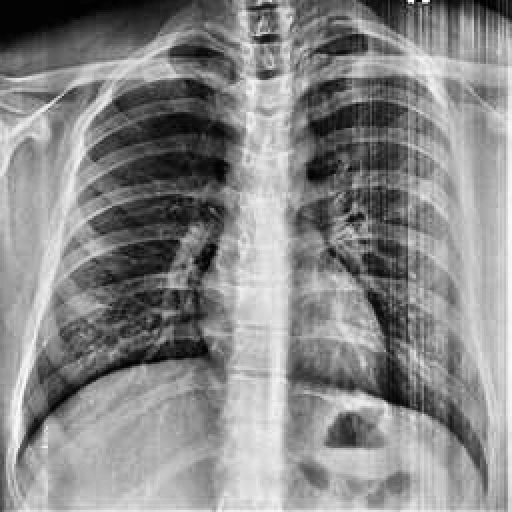
Finding: NORMAL